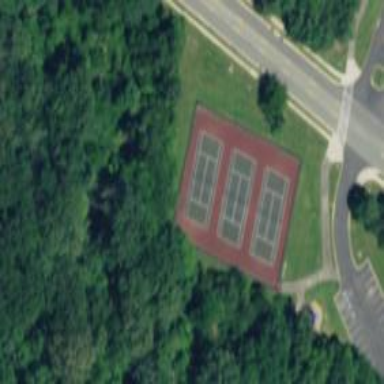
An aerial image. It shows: Tennis court on the leisure land pitch.